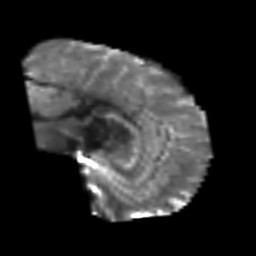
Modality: T2w
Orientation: sagittal
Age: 60
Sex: male
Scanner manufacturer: siemens
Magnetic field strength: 3 T
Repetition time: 6.1 s
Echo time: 0.101 s